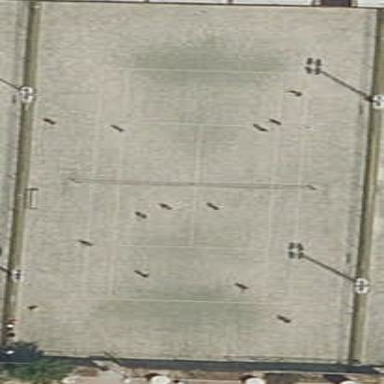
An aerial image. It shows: Tennis court on the leisure land pitch.